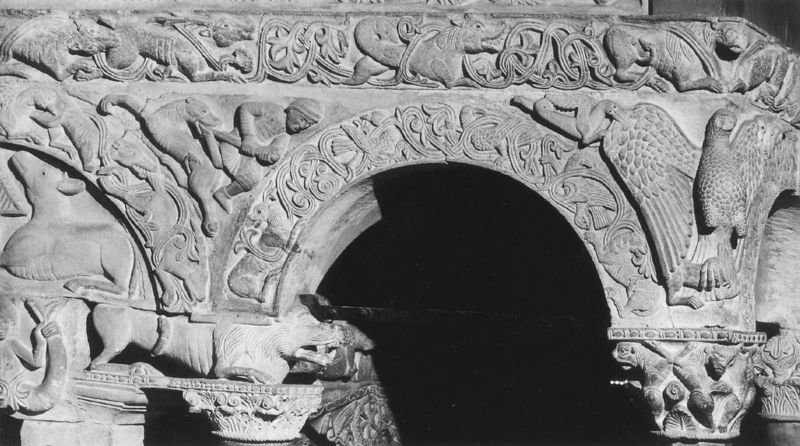
Titel: Kanzel von S. Ambrogio
Standort: Mailand, S. Ambrogio (EU - I)
Schlagwörter: adler, blätter, flügel, mann, schatten, vogel, pfeiler, schwarz, säule, hund, tier, tiere, ornament, architektur, mensch, stein, brücke, pflanzen, ranken, relief, bogen, rind, rundbogen, detail, plastik, tor, gewölbe, schwert, schlange, kapitelle, kapitell, fries, löwen, maul, mittelalter, fabelwesen, romanik, löwe, römisch, kapitel, romanisch, fabeltiere, beißen, n, dadler